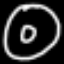
Label: donut